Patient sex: F
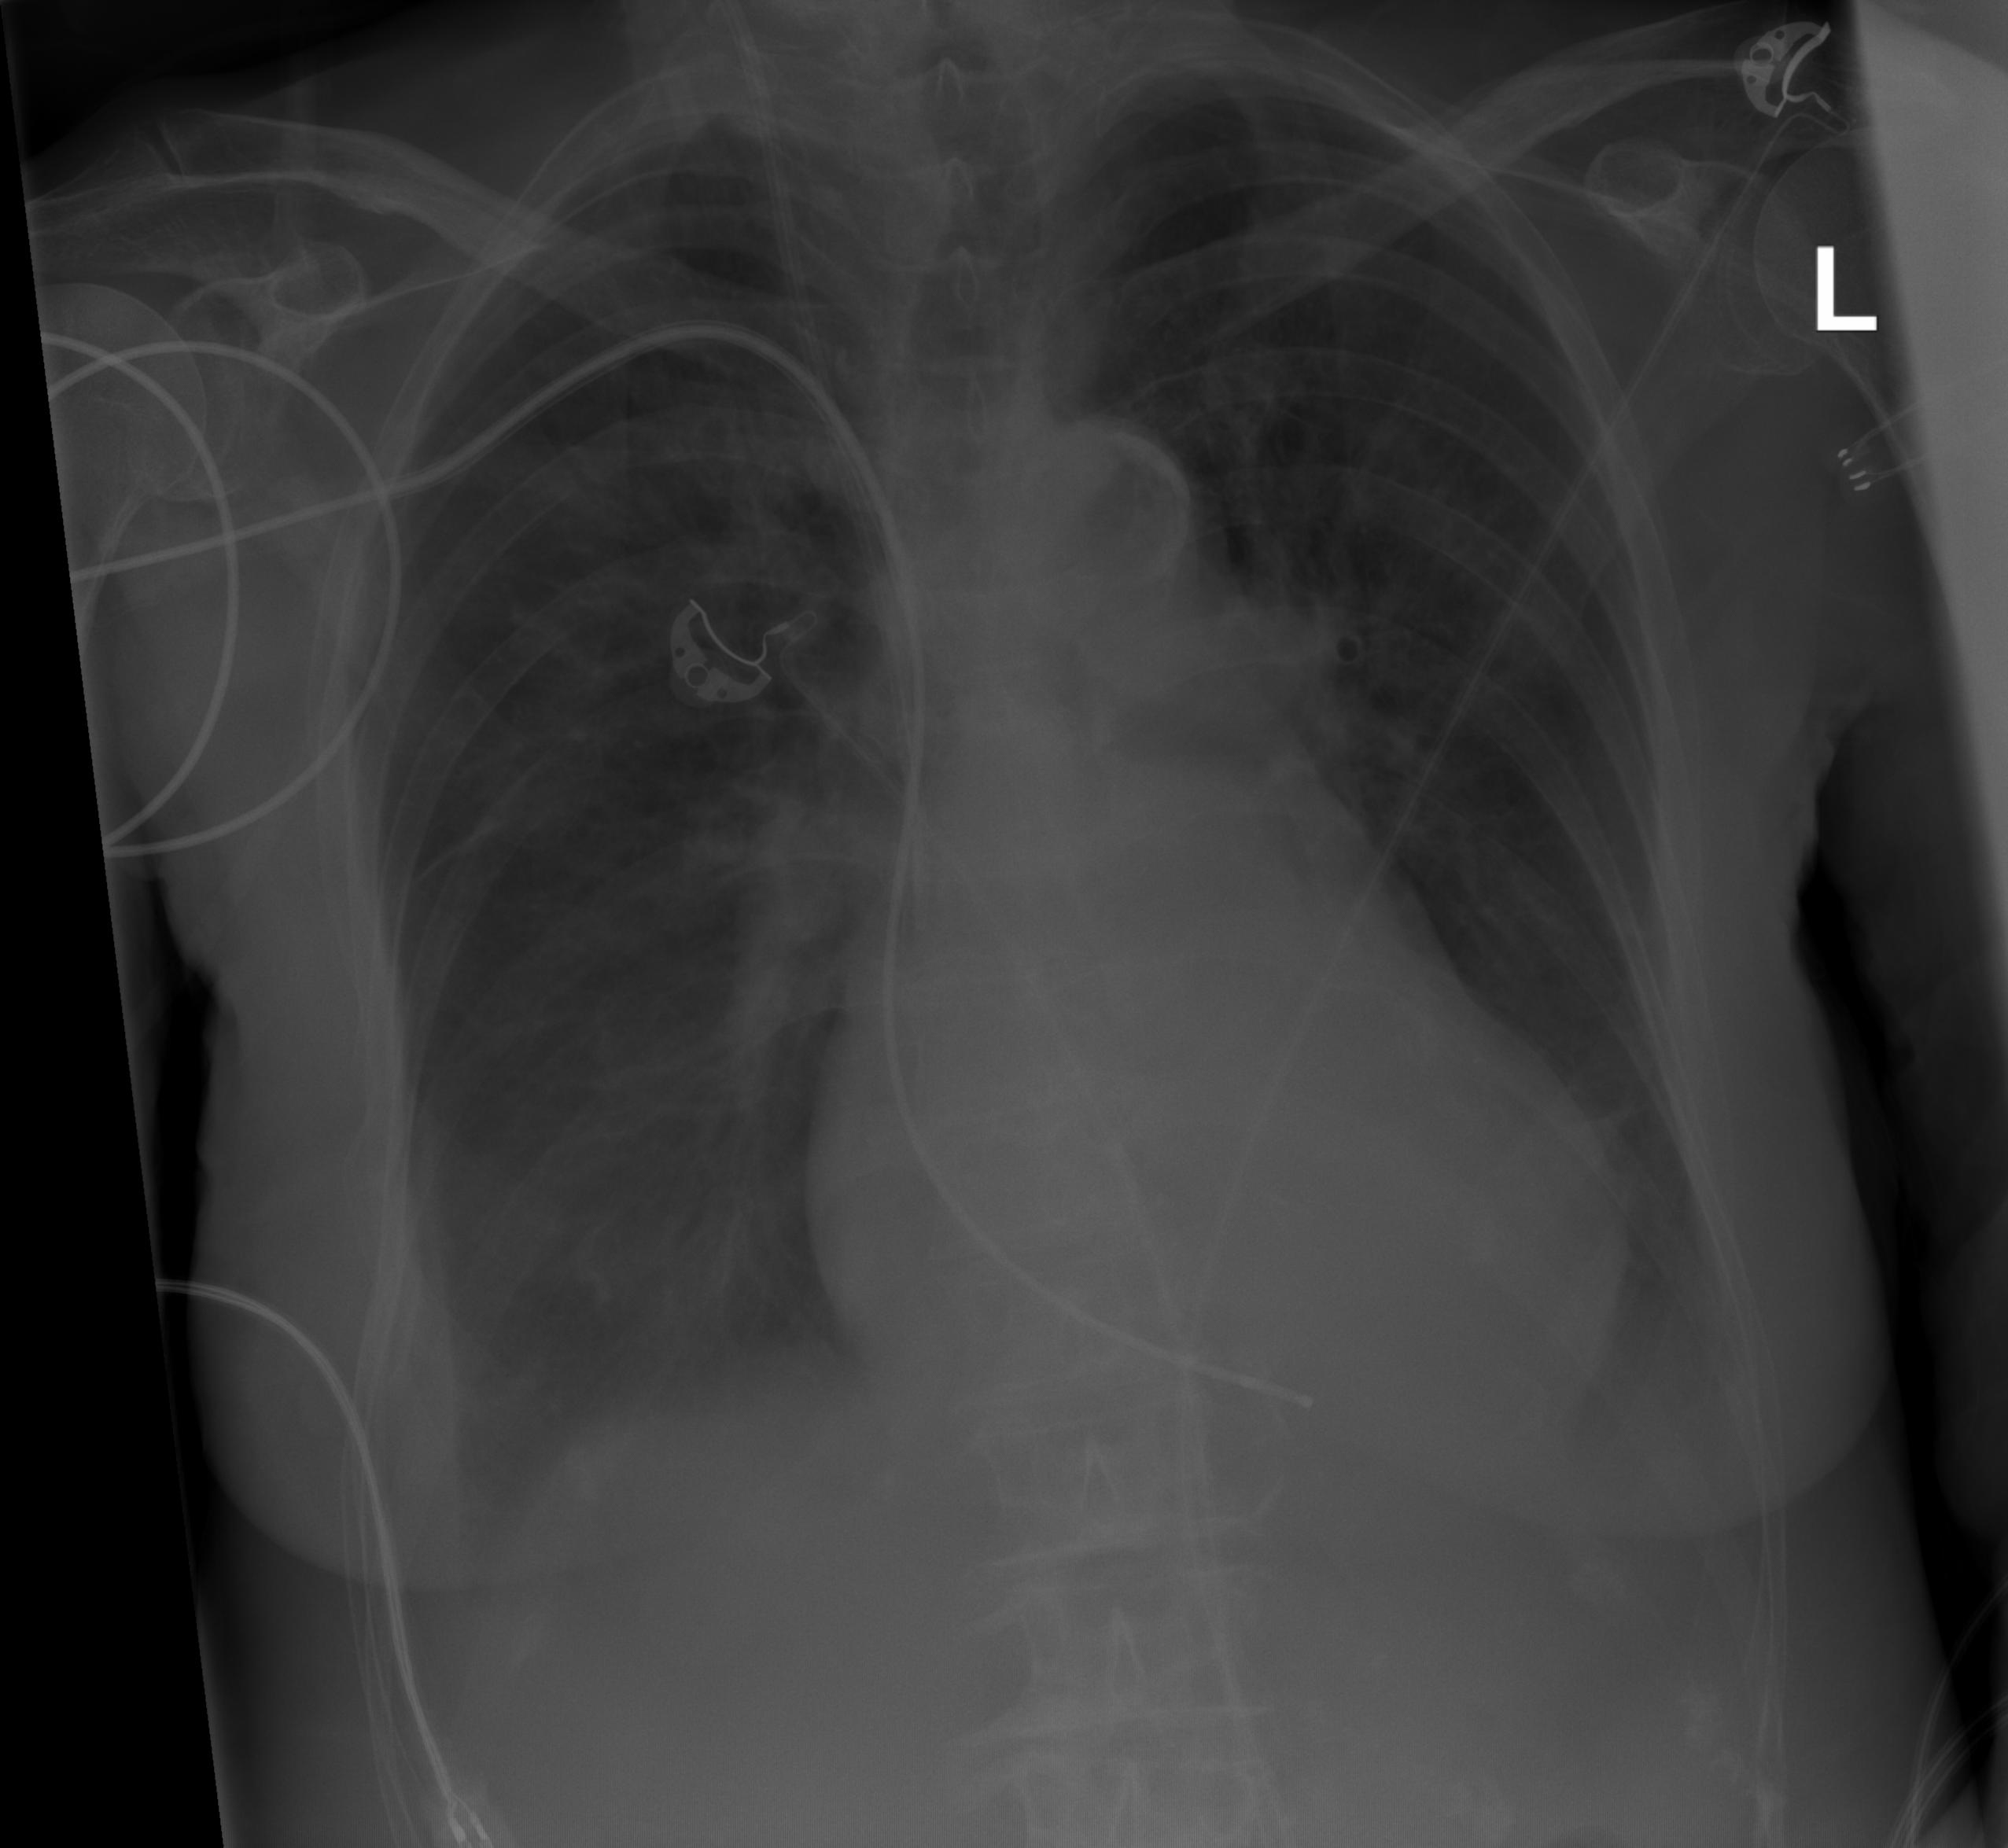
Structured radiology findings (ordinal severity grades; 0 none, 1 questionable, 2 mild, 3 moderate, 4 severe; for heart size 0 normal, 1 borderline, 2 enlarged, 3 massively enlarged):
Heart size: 1
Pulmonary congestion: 0
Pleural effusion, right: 1
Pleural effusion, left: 1
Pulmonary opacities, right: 0
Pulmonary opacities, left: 0
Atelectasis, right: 1
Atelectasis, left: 1